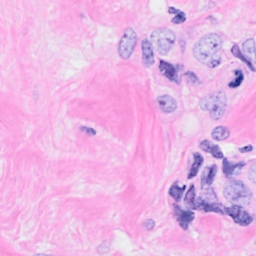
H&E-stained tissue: Breast